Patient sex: M
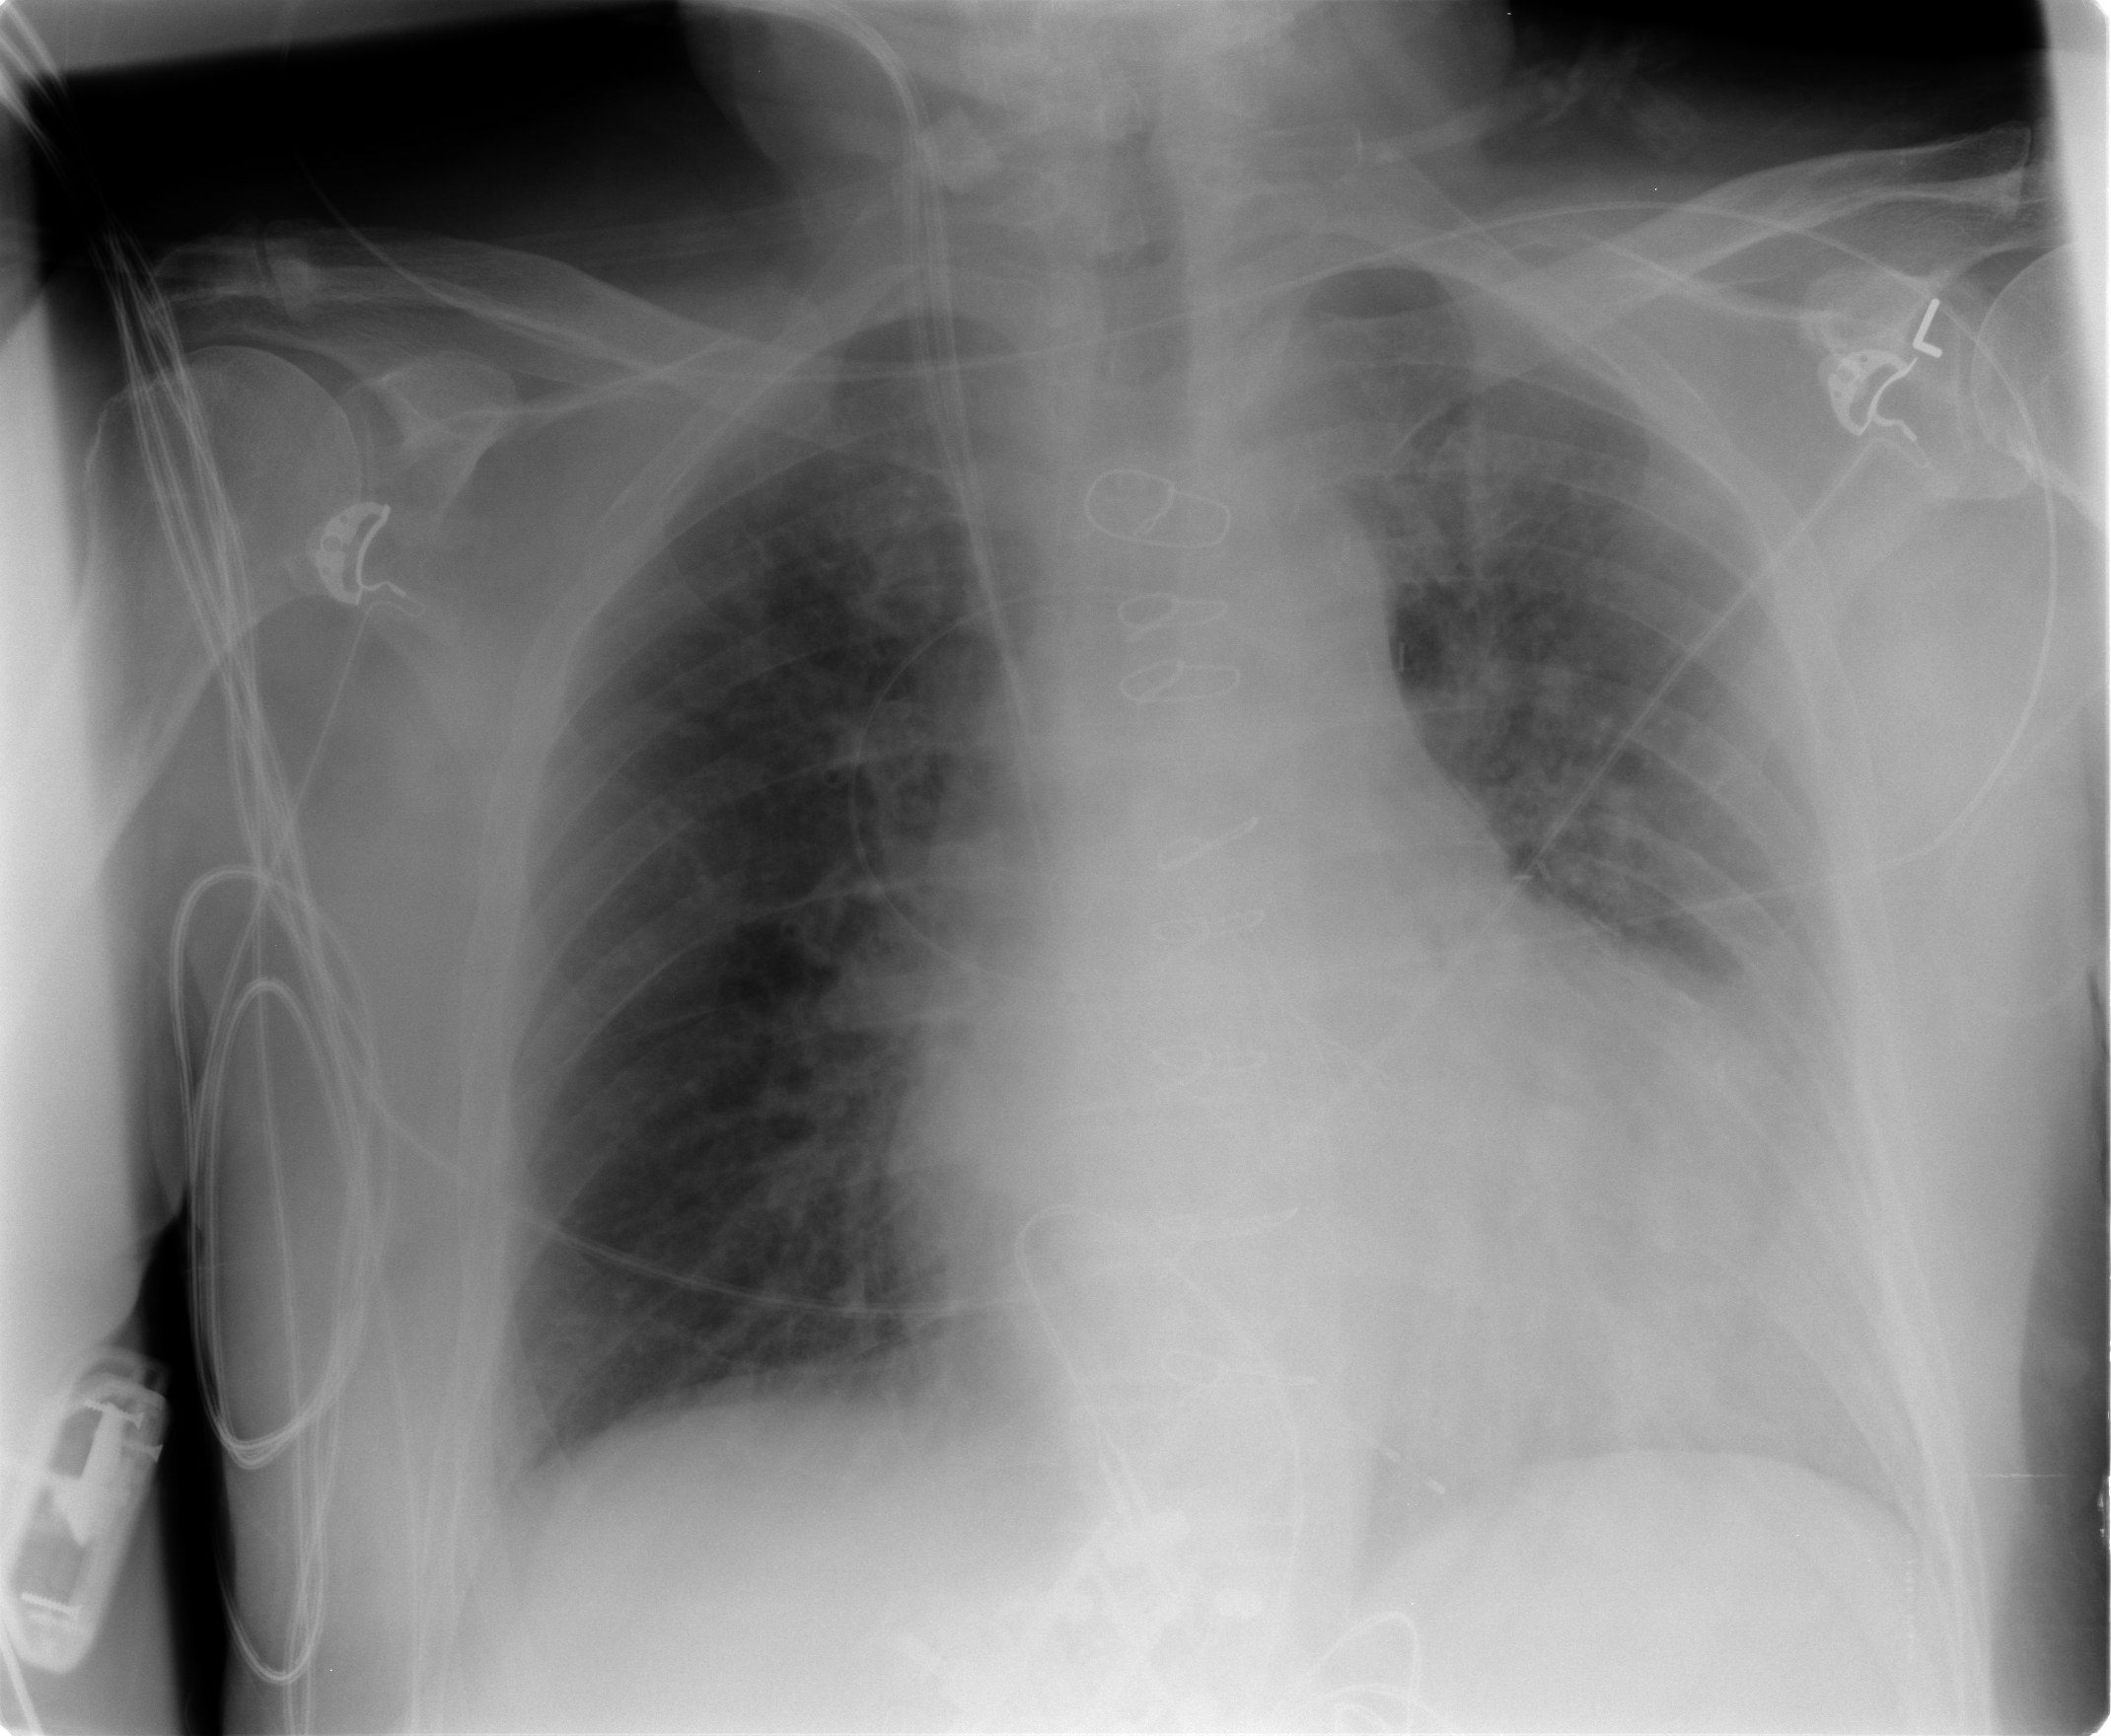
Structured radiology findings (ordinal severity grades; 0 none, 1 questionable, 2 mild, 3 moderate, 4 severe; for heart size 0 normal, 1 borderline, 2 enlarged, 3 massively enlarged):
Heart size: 2
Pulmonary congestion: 3
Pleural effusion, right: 2
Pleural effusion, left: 3
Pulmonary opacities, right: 0
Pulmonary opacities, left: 2
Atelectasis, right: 0
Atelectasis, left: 0